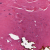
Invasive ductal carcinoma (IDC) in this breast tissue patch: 0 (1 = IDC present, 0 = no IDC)